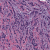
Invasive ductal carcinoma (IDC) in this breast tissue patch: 1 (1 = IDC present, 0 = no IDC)